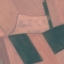
Land use / land cover: AnnualCrop